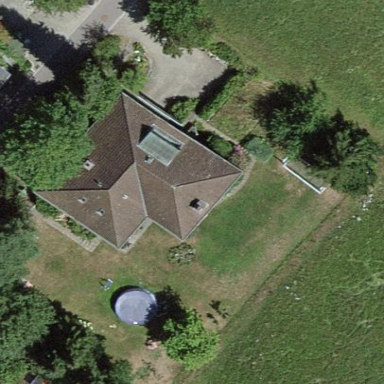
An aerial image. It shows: Detached building with hipped roof shape.